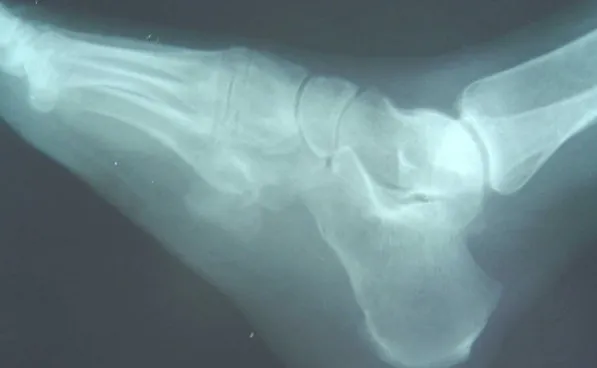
Lat view of the foot showing plantar dislocation of middle cuneiform.
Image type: radiology (x_ray)